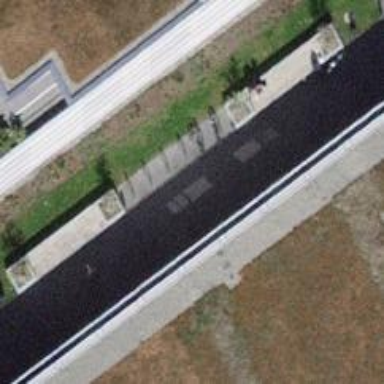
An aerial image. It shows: Bicycle parking area with stands.